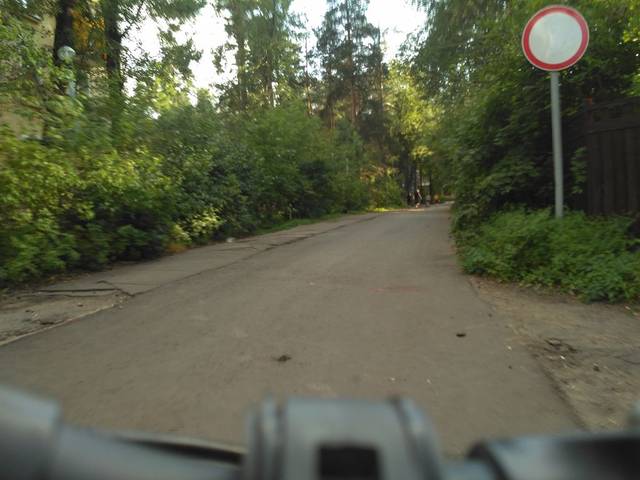
Region: Russia
Coordinates: 56.748, 37.193